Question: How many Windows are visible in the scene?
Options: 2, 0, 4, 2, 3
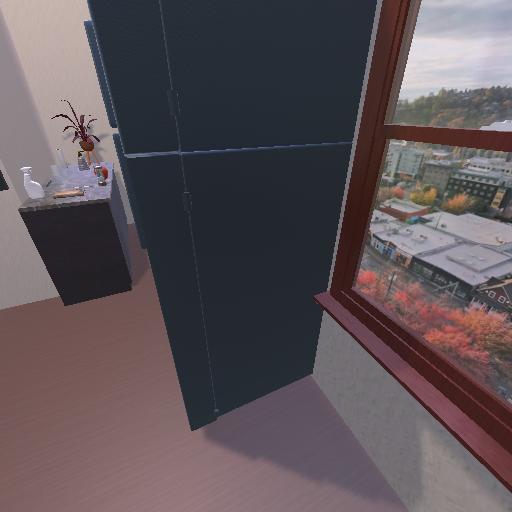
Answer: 2